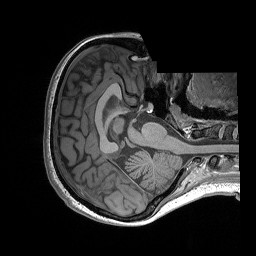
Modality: T1w
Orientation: axial
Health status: healthy
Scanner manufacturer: siemens
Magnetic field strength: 3 T